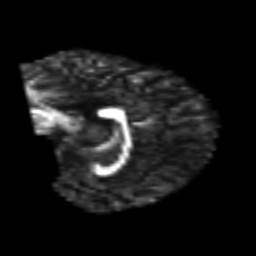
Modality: FA
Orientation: sagittal
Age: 25
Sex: male
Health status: healthy